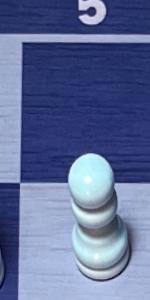
Label: Pawn_White